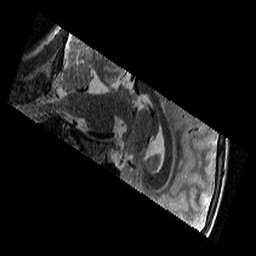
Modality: T2w
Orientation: sagittal
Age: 9
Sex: male
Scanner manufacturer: siemens
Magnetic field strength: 3 T
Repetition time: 9.23 s
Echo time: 0.067 s